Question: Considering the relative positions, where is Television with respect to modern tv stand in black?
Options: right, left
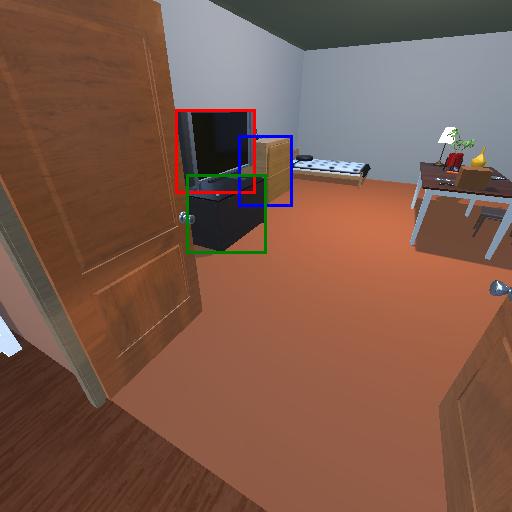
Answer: right